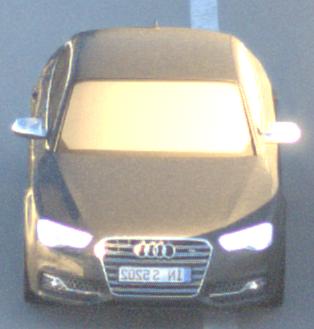
Make: Audi
Model: S5
Detailed model: F5
Model produced from: 2016
Model produced until: 2019
Doors: 2
Color: gray
Road condition: dry road
Daytime: sunrise or sunset
Contrast: high contrast